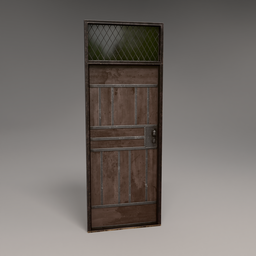
Label: architecture